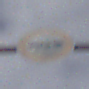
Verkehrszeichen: VerbotPersonenkraftwagenMitAnhaenger
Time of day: Midday
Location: Outdoor (Nature)
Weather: PartlyCloudy
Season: NotSpecified
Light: Natural